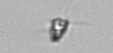
Label: Pyramimonas